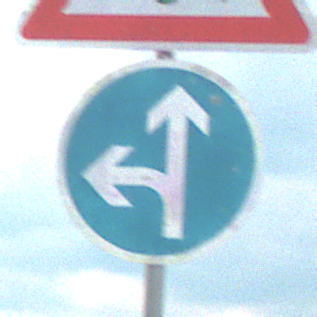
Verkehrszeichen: VorgeschriebeneFahrtrichtungGeradeausOderLinks
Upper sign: Lichtzeichenanlage
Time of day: MorningAfternoon
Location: Outdoor (Nature)
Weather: PartlyCloudy
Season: NotSpecified
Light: Natural